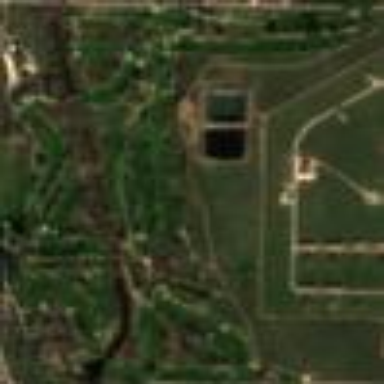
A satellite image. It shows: Golf course.